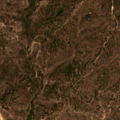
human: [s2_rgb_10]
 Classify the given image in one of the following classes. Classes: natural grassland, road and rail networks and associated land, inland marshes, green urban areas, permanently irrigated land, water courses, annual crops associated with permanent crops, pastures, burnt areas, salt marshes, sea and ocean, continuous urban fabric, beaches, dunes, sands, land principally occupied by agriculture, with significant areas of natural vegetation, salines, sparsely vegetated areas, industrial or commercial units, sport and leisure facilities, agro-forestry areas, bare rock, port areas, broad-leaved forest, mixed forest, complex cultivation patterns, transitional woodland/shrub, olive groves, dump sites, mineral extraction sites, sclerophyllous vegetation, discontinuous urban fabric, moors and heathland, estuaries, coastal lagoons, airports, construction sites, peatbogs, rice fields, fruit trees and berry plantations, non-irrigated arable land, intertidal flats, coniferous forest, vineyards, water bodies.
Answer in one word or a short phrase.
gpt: broad-leaved forest